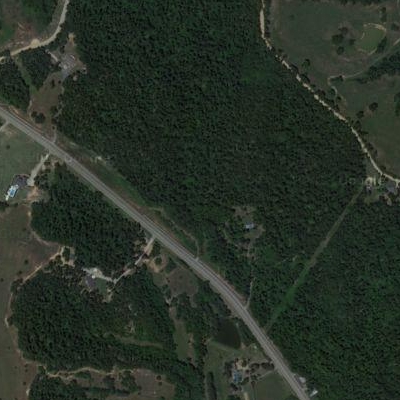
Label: Forest